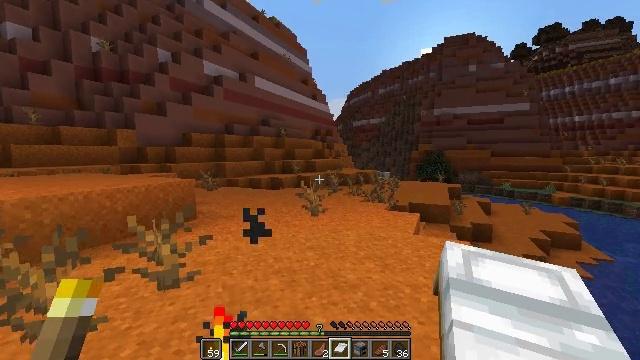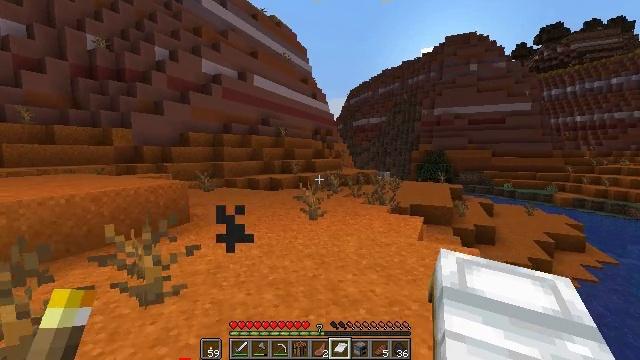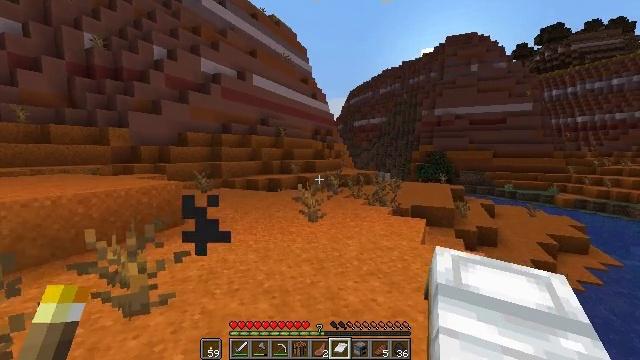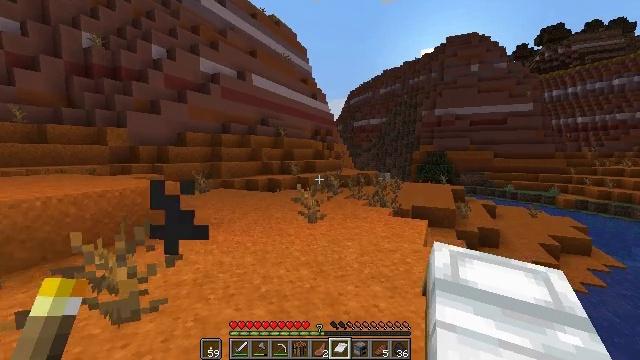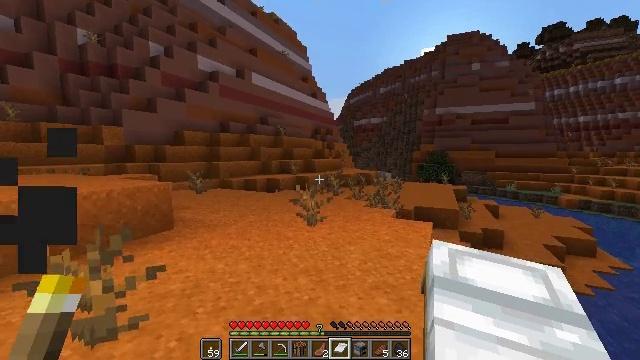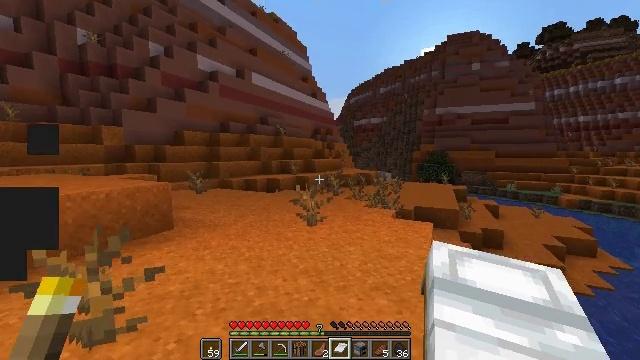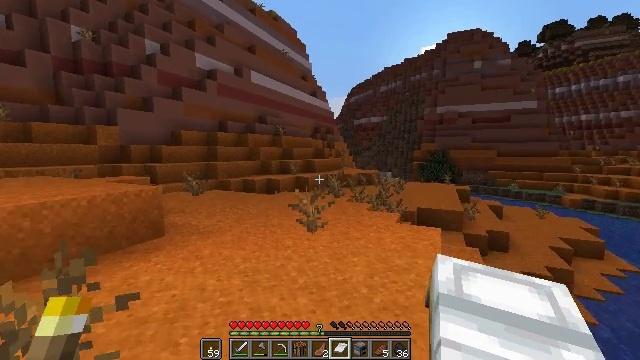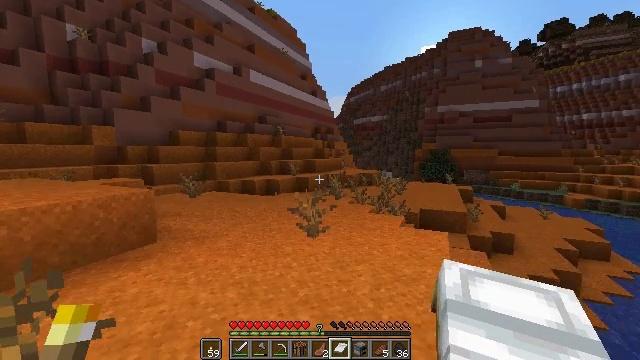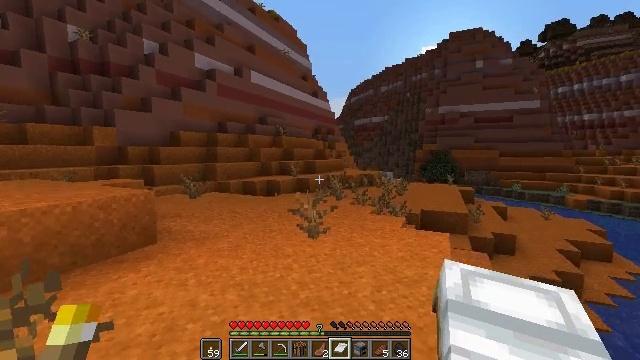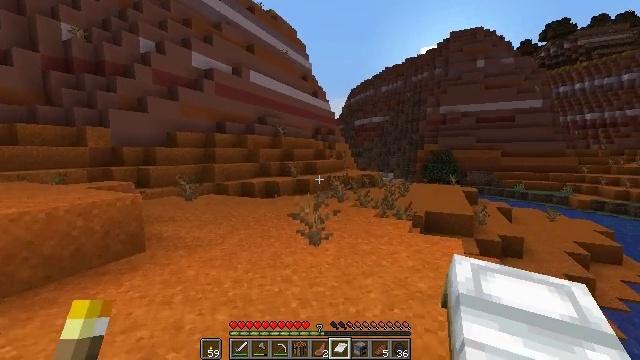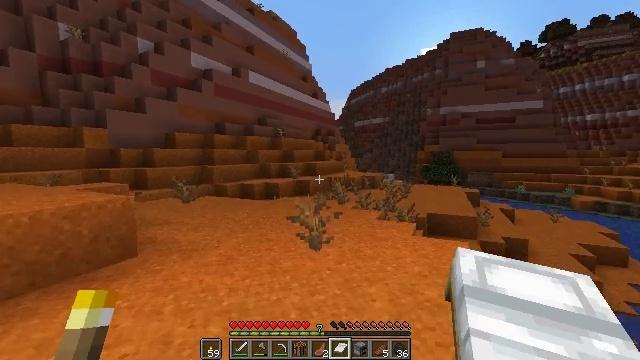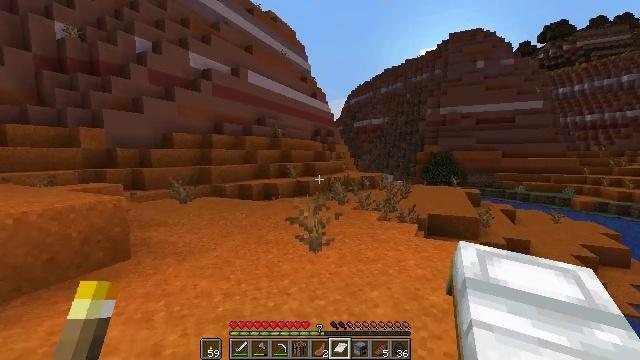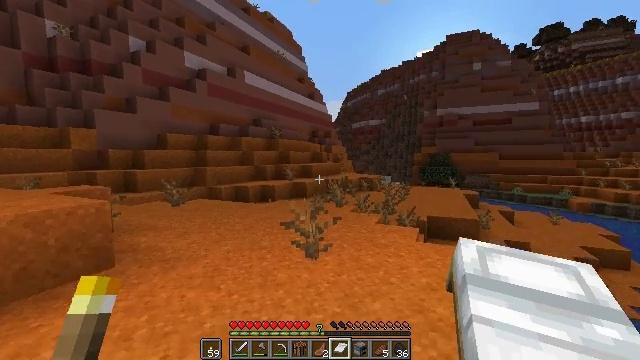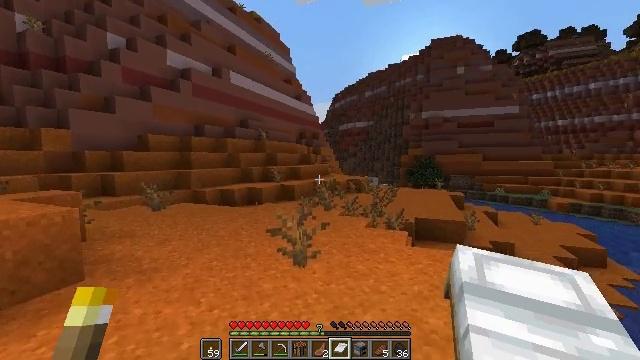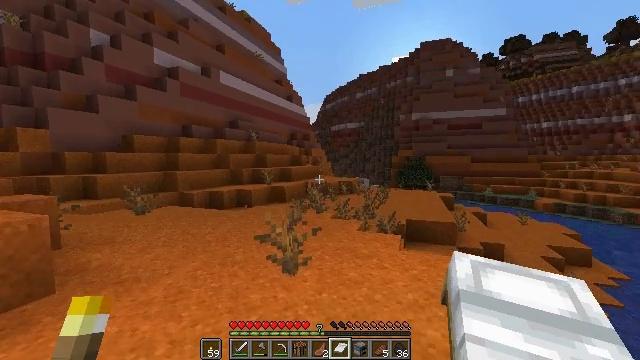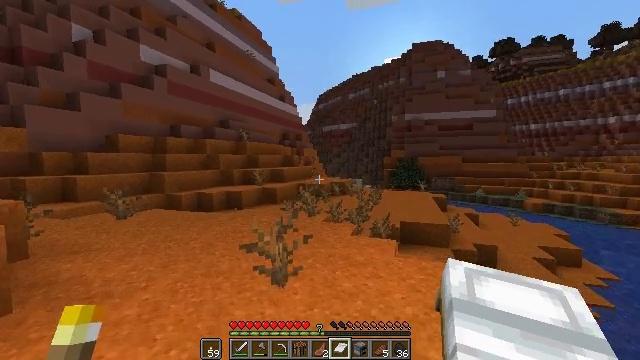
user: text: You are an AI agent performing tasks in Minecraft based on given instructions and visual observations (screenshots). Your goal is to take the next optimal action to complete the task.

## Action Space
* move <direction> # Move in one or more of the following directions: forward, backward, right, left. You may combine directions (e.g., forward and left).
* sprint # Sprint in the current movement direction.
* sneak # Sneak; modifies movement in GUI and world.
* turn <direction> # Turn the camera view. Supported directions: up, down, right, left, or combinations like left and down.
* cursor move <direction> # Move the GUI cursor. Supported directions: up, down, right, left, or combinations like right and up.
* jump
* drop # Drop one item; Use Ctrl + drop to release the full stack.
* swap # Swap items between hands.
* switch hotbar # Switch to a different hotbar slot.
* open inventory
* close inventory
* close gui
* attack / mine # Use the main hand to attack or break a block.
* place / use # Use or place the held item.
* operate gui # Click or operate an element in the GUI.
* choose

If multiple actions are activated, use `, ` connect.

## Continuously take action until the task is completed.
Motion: motion action
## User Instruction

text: Mine the terracotta block.
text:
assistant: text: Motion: move forward
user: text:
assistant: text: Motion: move forward
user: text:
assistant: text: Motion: move forward
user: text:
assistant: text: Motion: move forward
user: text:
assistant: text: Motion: move forward
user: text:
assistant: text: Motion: move forward
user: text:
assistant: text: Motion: move forward
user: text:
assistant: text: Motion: move forward
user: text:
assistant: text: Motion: move forward
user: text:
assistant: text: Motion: move forward
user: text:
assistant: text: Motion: move forward
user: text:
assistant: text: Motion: move forward
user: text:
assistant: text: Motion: move forward, turn right
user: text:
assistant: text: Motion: move forward, turn right
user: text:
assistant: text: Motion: move forward, turn right
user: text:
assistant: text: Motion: move forward, turn right
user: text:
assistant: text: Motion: move forward, turn right
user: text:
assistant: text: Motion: move forward, turn right
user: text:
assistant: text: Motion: move forward, turn right
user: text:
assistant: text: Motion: move forward, sprint
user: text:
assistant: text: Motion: move forward, sprint, turn right
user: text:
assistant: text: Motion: move forward, sprint
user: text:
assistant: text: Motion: move forward, sprint
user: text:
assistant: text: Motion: move forward, sprint
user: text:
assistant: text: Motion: move forward, sprint
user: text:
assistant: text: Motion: move forward, sprint
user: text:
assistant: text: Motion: move forward, sprint
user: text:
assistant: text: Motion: move forward, sprint
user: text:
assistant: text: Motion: move forward, sprint
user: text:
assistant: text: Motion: move forward, sprint